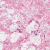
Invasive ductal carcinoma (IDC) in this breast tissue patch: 0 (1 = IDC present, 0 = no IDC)